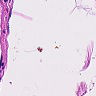
Metastatic tissue present: no